Question: this is the data,
'''
<tr>
<td>
<input type="checkbox" class="internal_case">
</td>
<td style="display:none;">0</td>
</tr>
'''
what you have to see is the second td is carrying "0" value.
and now i made a javascript code like this,
'''
$("#invited_table tr").each(function() {
var memberFlag = false; // if memberFlag = false -> internal, memberFlag = true -> external
var internal = {
id : "",
firstname : "",
lastname : "",
email : "",
moderator : "",
};
var external = {
id : "",
firstname : "",
lastname : "",
email : "",
timezone : ""
};
$(this).find('td').each(function(index, obj) {
//console.log($(this).find('input').prop("checked",true));
//console.log(obj.innerHTML);
//console.log($('#invited_table 📻checked'));
// check that the radiobutton is checked
//console.log($(this).find('input').is(':checked'));
//console.log(obj.innerHTML);
switch(index) {
case 1:
//id seperate condition to external=0 or internal others
if(obj.innerHTMl=="0"){
memberFlag = true; // memberflag true means, external
external.id = obj.innerHTML;
}else{
internal.id = obj.innerHTML;
}
break;
// case 1:
// //id
//
// invitedPeopleHTML += "<td style='display:none;'>" + obj.innerHTML + "</td>";
// attendee.id = obj.innerHTML;
// // classify value, if it is internal, put member
// invitedPeopleHTML += "<td>Member</td>";
// break;
case 3:
//firstname
if(!memberFlag){
//internal
internal.firstname = obj.innerHTML;
}else{
//external
external.firstname = obj.innerHTML;
}
break;
case 4:
//lastname
if(!memberFlag){
//internal
internal.lastname = obj.innerHTML;
}else{
//external
external.lastname = obj.innerHTML;
}
break;
case 5:
//email
if(!memberFlag){
//internal
internal.email = obj.innerHTML;
}else{
//external
external.email = obj.innerHTML;
}
break;
// // if internal, timezone doesn't have to be inserted.
// // case 5://timezone
// // invitedPeopleHTML += "</tr>";
// // attendee.timezone = obj.innerHTML;
// // break;
case 6:
if(!memberFlag){
// only check the radion button, if it is internal
var checked = $(this).find('input').is(':checked');
internal.moderator = checked;
}
break;
case 8:
if(memberFlag){
// only check the timezone, if it is external
external.timezone = obj.innerHTML;
}
break;
}
});
// temp paused
//add_inviteList(attendee.id, attendee.firstname, attendee.lastname, attendee.email);
if(!memberFlag){
attendee_list.push(internal);
}else{
attendee_list.push(external);
}
});
'''
it is a long code, but we only have to concentrate to
'''
case 1:
//id seperate condition to external=0 or internal others
if(obj.innerHTMl=="0"){
memberFlag = true; // memberflag true means, external
external.id = obj.innerHTML;
}else{
internal.id = obj.innerHTML;
}
'''
i truly checked that the obj.innerHTML is 0! so the if statement has to be go in side the if condition, but it is going to the else condition :(
This is the debug screenshot.

as you can see in here, it is definitely, getting true!, but it is going to false condition. man this is making me crazy :(
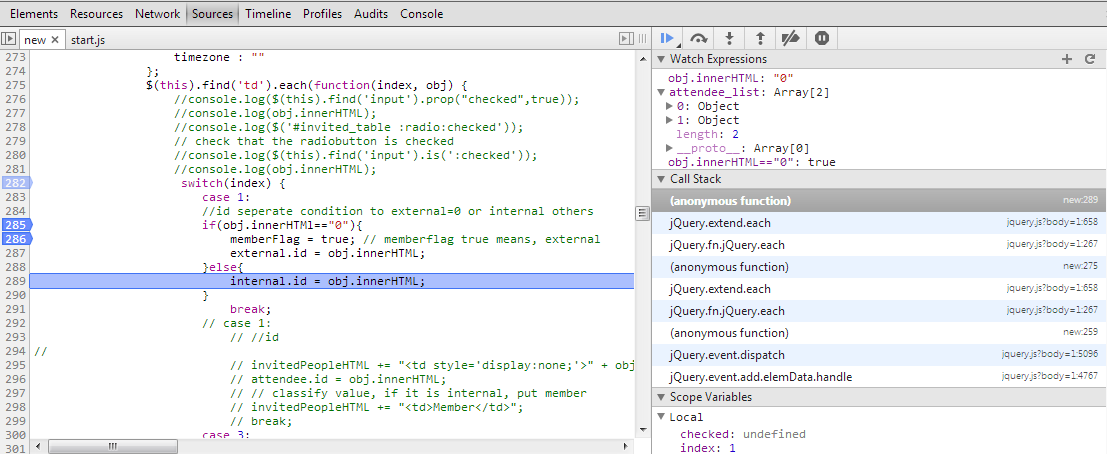
Answer: You have a typo in your 'if' line - 'obj.innerHTMl' ('L' is lower case - should be upper):
Valid one:
'''
if(obj.innerHTML=="0")
'''